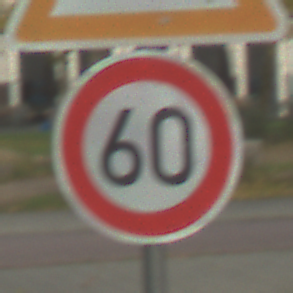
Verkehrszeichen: Geschwindigkeit60
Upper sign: WildwechselRechts
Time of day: MorningAfternoon
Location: Outdoor (Urban)
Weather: PartlyCloudy
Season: NotSpecified
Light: Natural